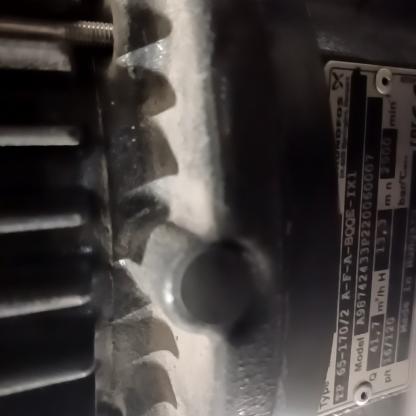
Klasa: tabliczka-znamionowa